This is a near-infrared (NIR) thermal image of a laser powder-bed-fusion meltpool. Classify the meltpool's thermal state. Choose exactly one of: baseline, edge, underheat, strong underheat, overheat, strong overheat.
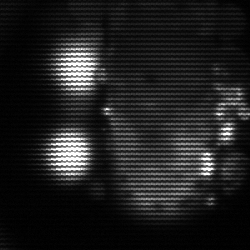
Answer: strong underheat